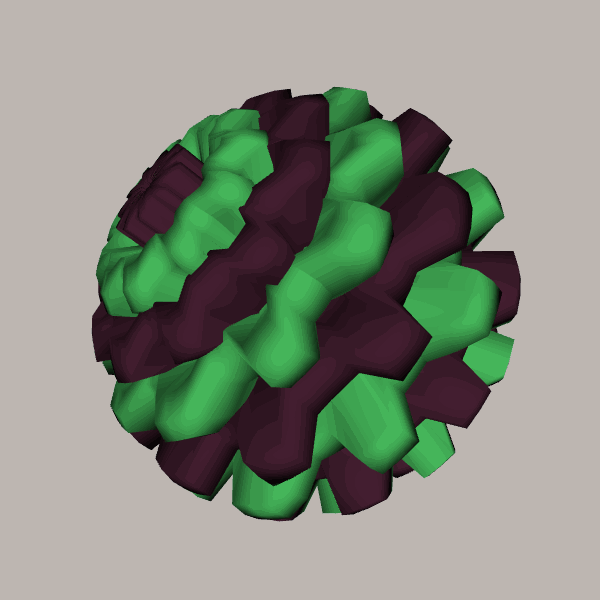
Background: light